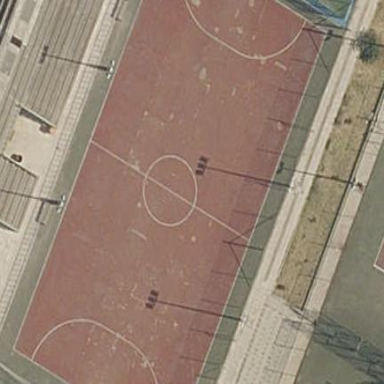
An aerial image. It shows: Futsal pitch for leisure and sports activities.